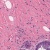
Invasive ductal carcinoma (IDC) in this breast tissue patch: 0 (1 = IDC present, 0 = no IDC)